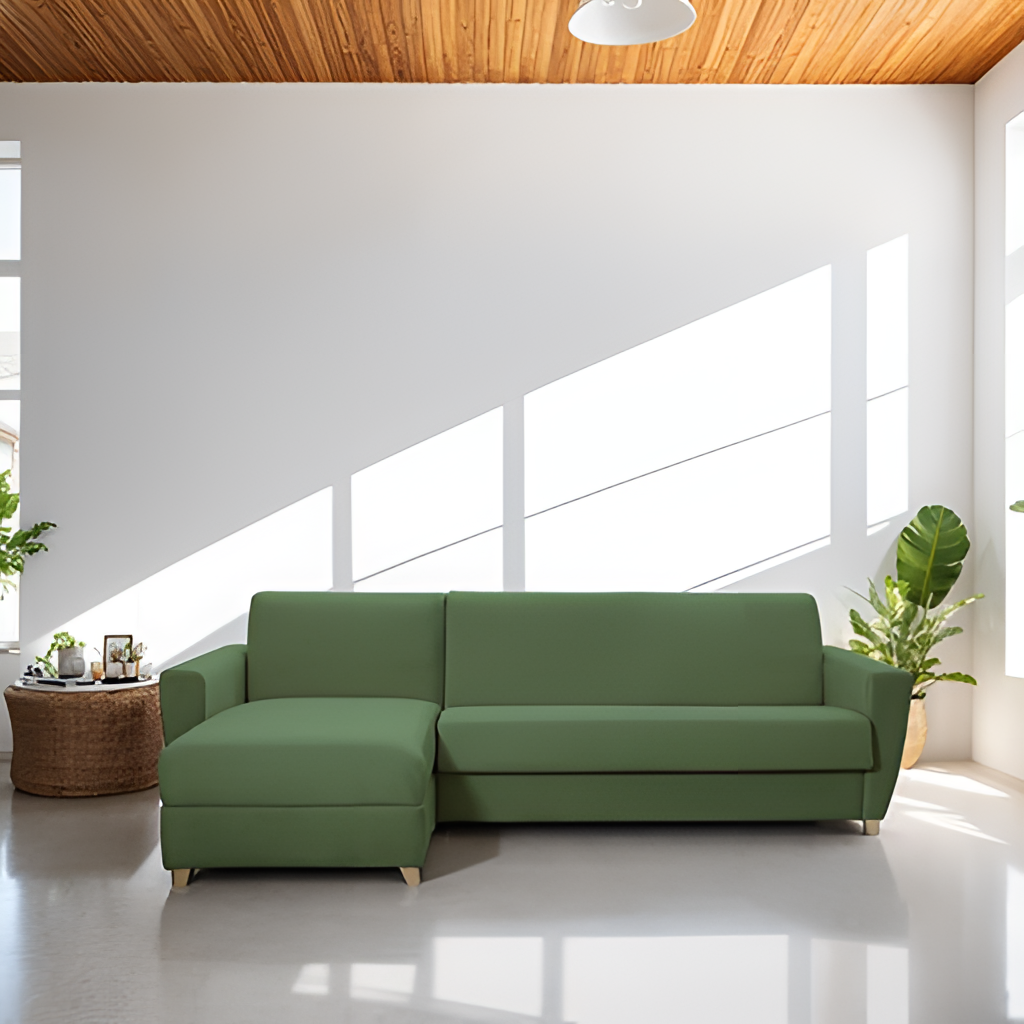
living room, fabric sectional sofa, white paint wallpaper, with solid pattern, modern, concrete flooring, with polished pattern